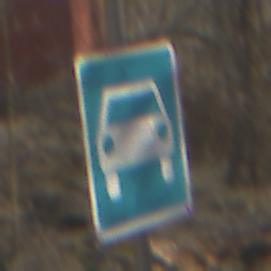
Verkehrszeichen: Kraftfahrstrasse
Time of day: MorningAfternoon
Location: Outdoor (Nature)
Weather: Clear
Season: Winter
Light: Natural